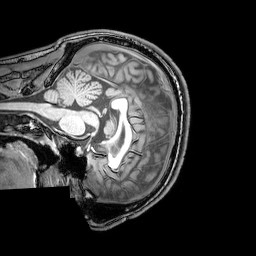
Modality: T1w
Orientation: sagittal
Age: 22
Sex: male
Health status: healthy
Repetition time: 0.081 s
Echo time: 0.037 s